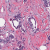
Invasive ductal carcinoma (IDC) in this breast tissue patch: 1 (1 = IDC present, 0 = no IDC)